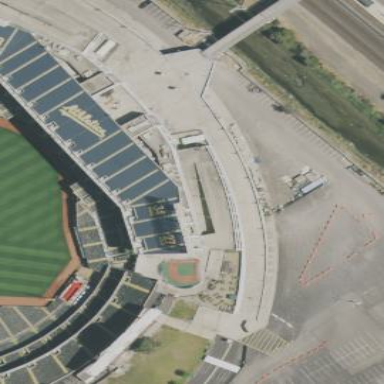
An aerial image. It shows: Grandstand as part of building.